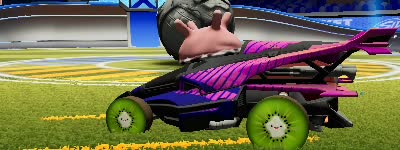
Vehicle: aftershock